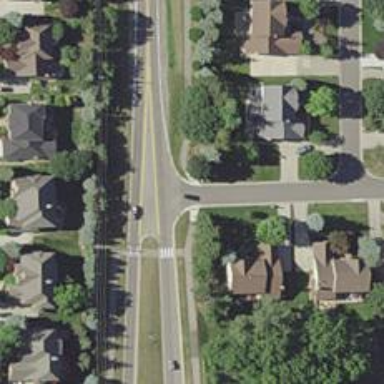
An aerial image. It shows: Unmarked crossing on the road.